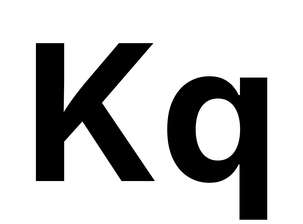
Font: Inter_Bold